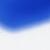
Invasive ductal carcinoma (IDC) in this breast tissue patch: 0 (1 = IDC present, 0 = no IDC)